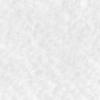
Label: no_change